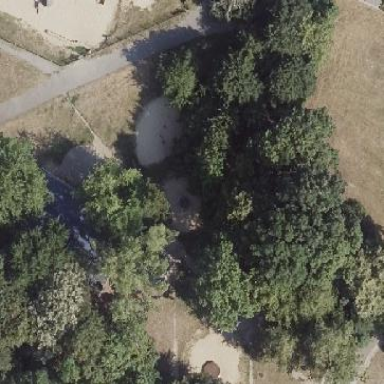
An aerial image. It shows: Playground area for leisure land.